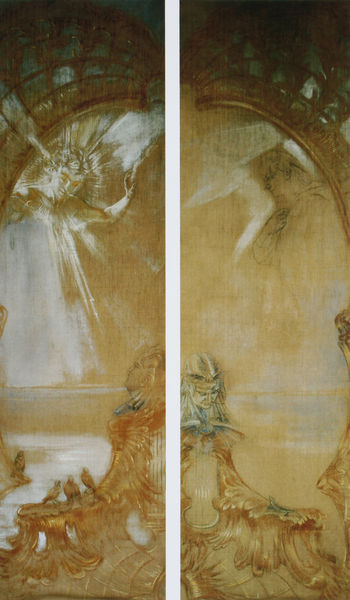
Titel: Allegorie der heiteren und der tragischen Musik
Künstler: Clara von Rappard
Institution: Privatbesitz
Schlagwörter: blau, dunkel, flügel, gemälde, gott, himmel, kopf, mann, meer, schatten, vogel, wasser, weiß, wolken, fluss, gelb, grün, landschaft, ocker, see, ufer, ausschnitt, braun, bunt, frau, grau, hell, köpfe, licht, stuhl, türkis, tiere, beige, hochformat, ornament, gesichter, architektur, gesicht, mensch, rahmen, taube, bild, spiegel, bach, spiegelung, vögel, brüstung, gewässer, kirche, figur, gold, stoff, musik, höhle, höle, locken, rokoko, engel, statue, strand, welle, wellen, rahmung, bogen, zwei, figuren, rundbogen, mündung, thron, dekoration, jugendstil, detail, symmetrie, widerschein, dekor, ornamente, verzierung, wandmalerei, streifen, bronze, collage, foto, bögen, segment, symetrie, eisen, gewölbe, dom, strahlen, erdfarben, tauben, göttin, altar, ornamental, meise, nimbus, erscheinung, heiliger, meerjungfrau, muschel, deckengemälde, greisin, golden, erleuchtung, harfe, schemen, alte frau, eule, dyptichon, details, tunnel, symbole, rekonstruktion, geist, doppel, deckenmalerei, teilansicht, rocaille, spieglung, kaskade, heiliger geist, geteilt, straheln, diptychon, meditation, roccaille, mädchenkopf, meisen, typtichon, strahlen#